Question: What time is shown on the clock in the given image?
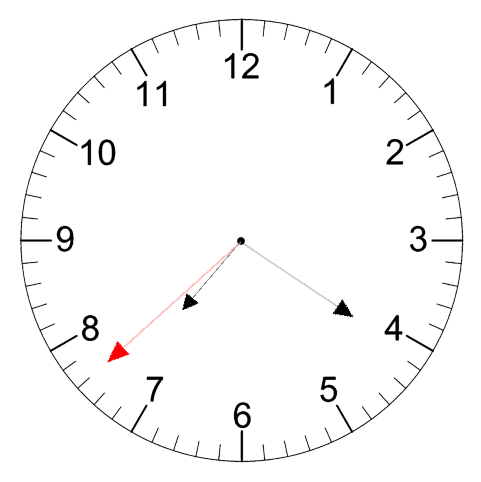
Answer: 07:20:38